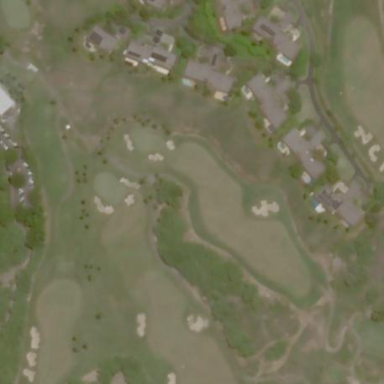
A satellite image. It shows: Grassy area designated as golf fairway.